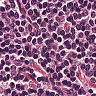
Metastatic tissue present: no